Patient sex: M
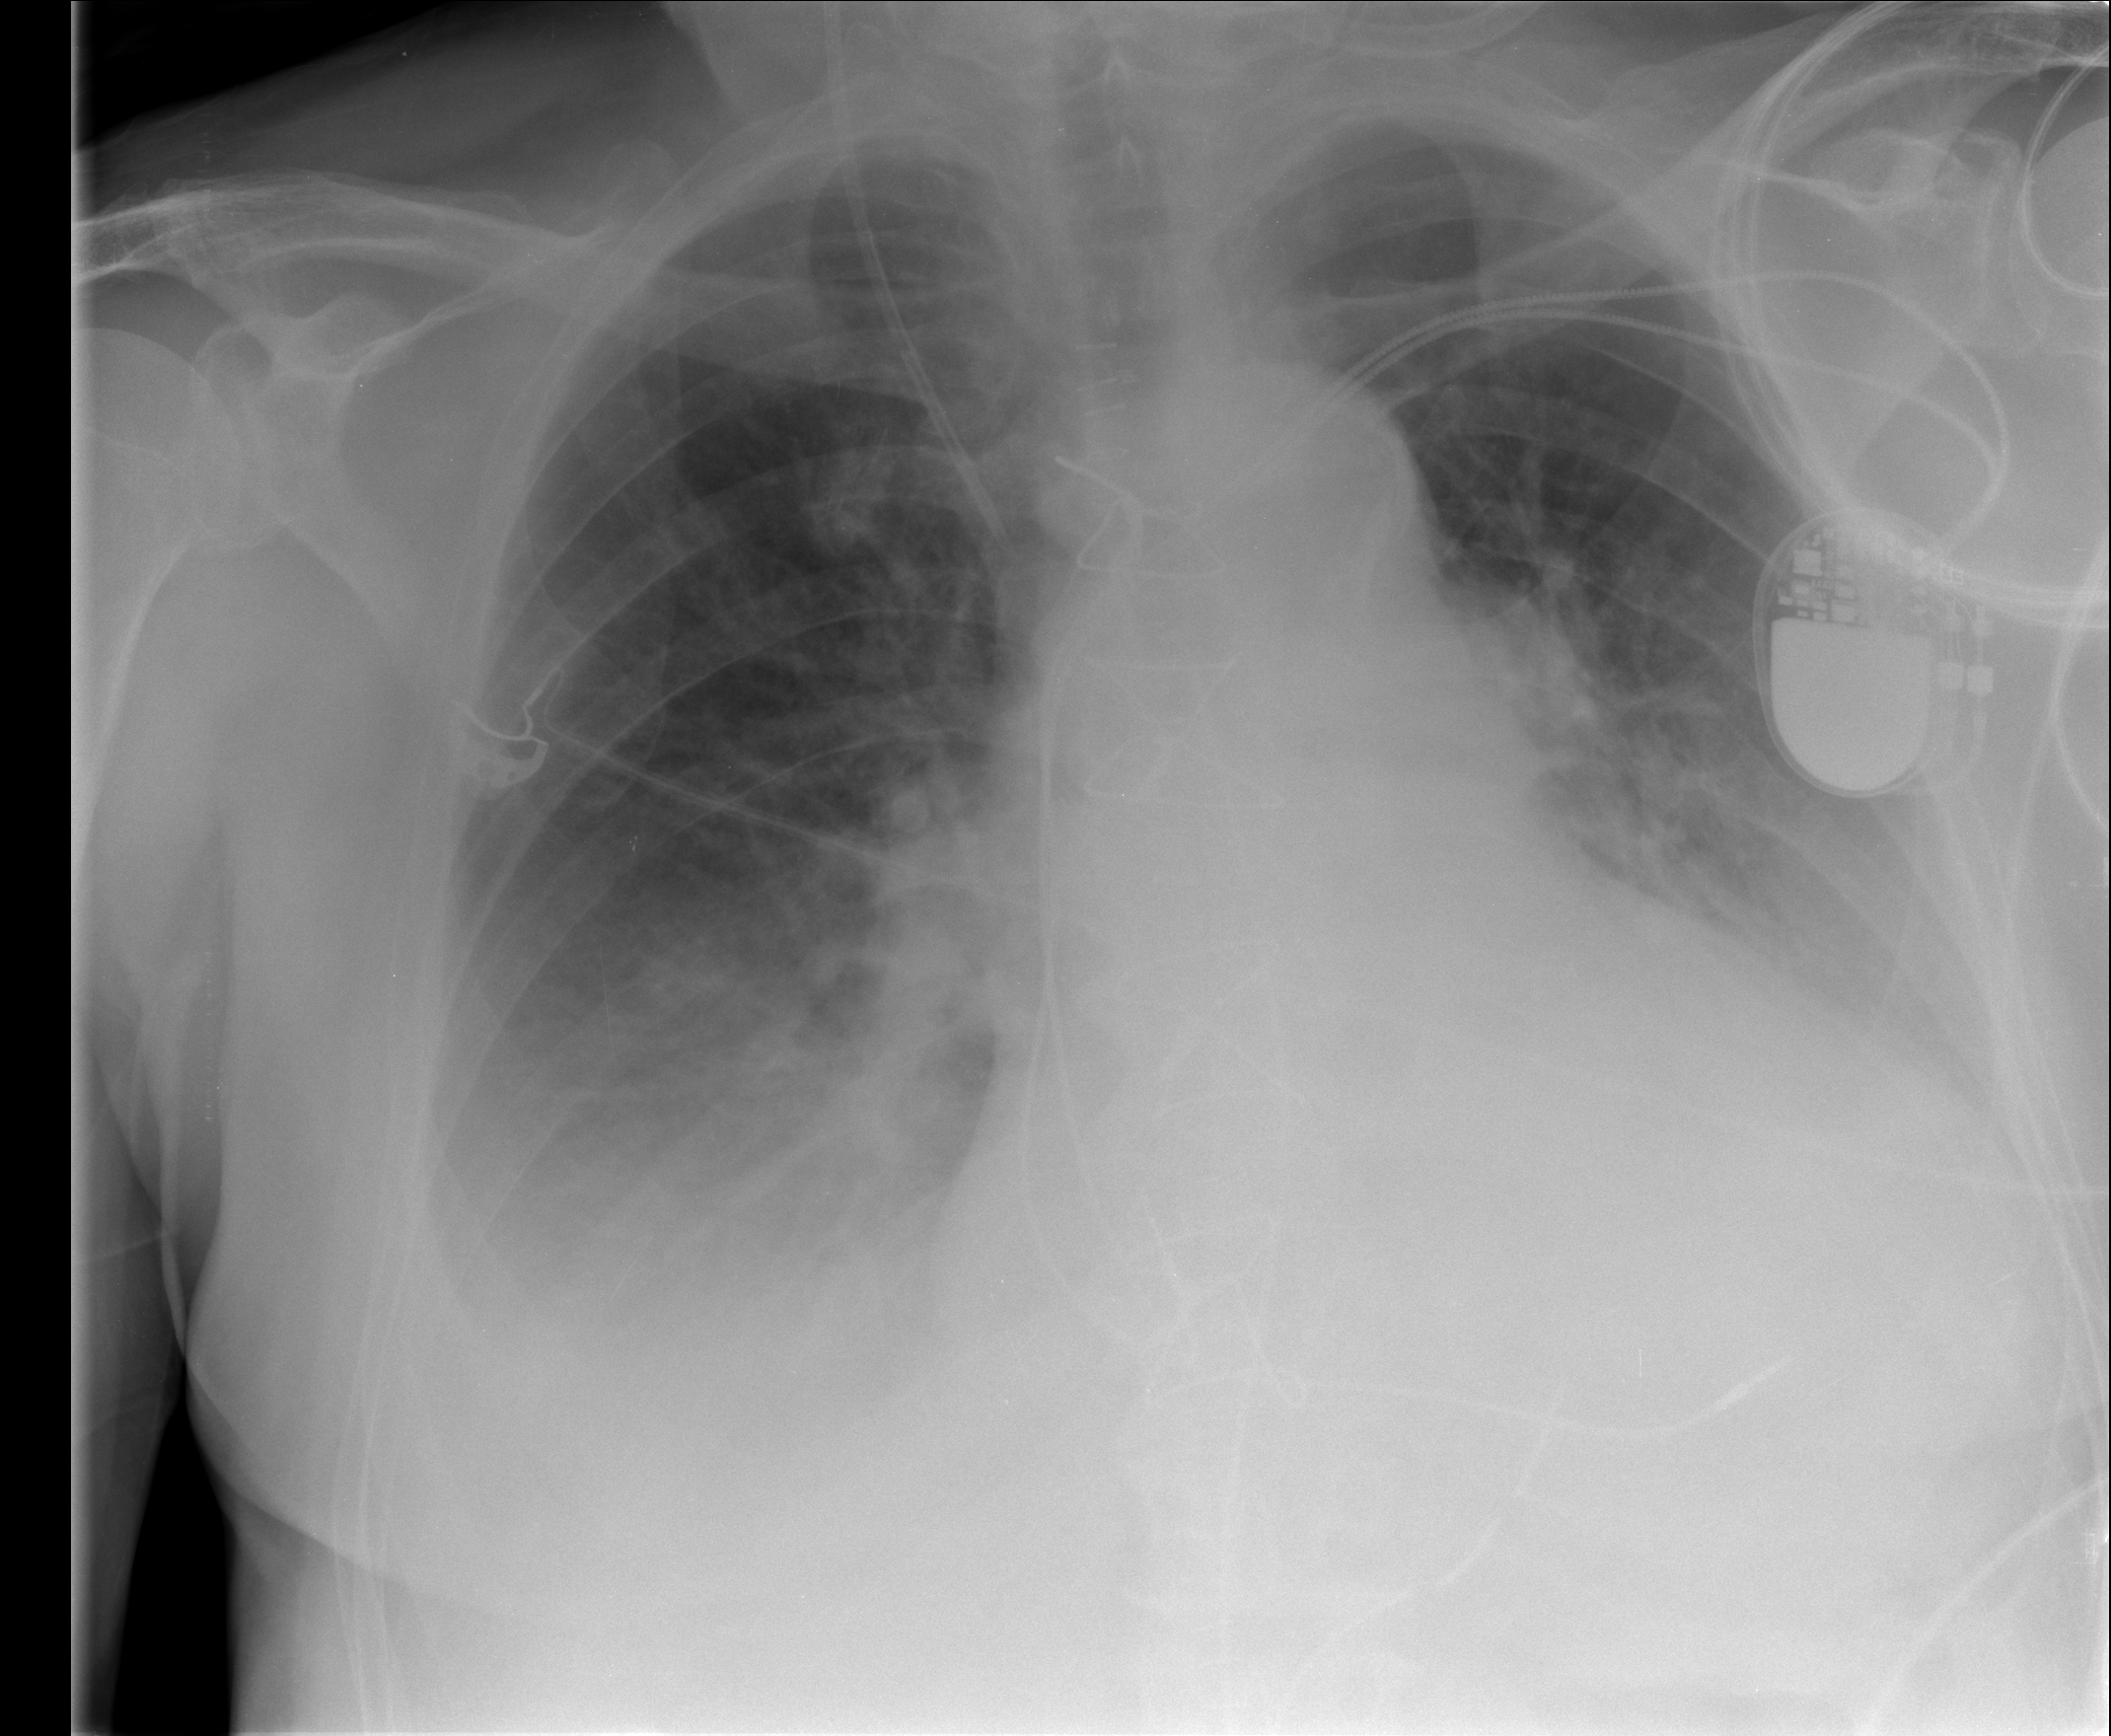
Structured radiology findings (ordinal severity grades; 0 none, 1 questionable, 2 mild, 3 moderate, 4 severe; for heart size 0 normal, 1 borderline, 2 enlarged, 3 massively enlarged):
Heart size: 2
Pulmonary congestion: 0
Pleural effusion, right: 3
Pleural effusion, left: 2
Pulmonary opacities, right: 0
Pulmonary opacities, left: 1
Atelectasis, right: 2
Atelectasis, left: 2